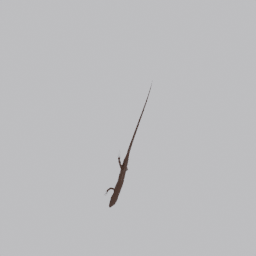
Label: animals